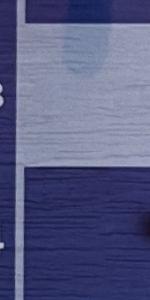
Label: Empty